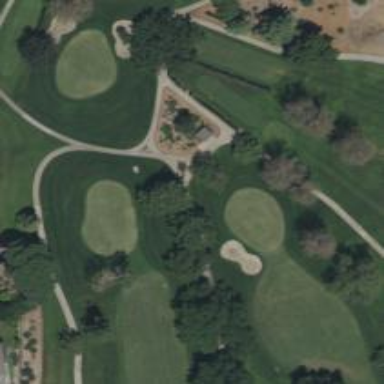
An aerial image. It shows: Path for both roads and golfers.